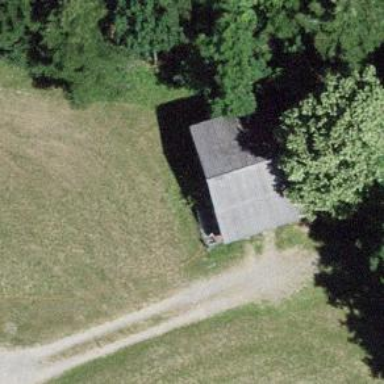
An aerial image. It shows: Rural barn.